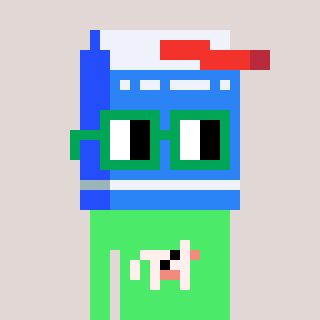
a pixel art character with square green glasses, a milk-shaped head and a teal-colored body on a warm background